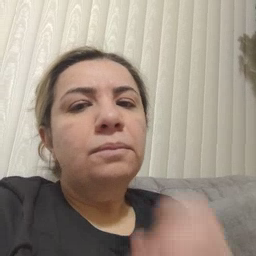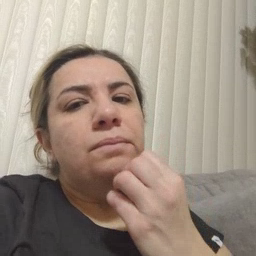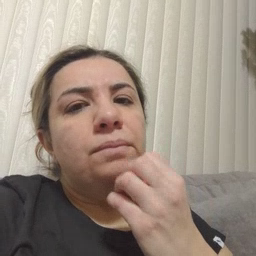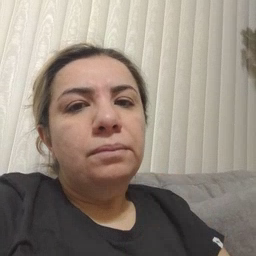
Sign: underwear